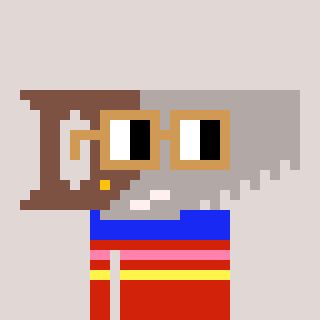
a pixel art character with square brown glasses, a saw-shaped head and a red-colored body on a warm background